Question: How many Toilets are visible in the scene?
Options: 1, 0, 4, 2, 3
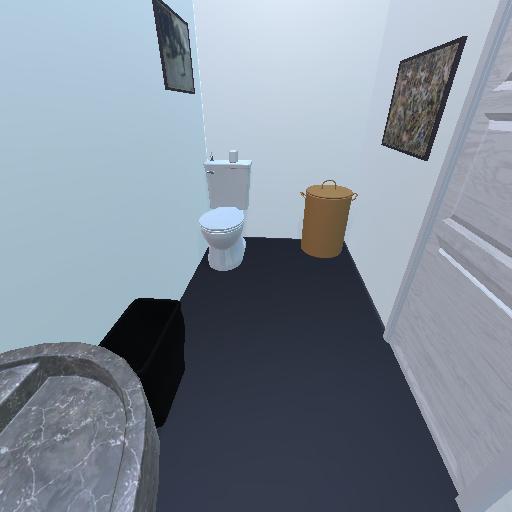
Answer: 1